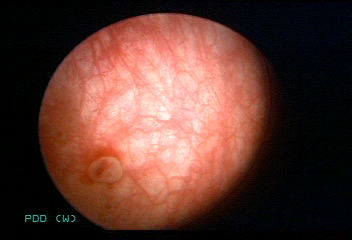
Modality: WLC
Class: Malignant
Subclass: LowGradePapillary
Lesion: L1
Stage: Ta
Morphology: Papillary
Bladder cancer association: Yes
Annotated structures: Tumor, Tumor